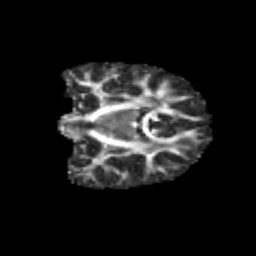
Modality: FA
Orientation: coronal
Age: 11
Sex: female
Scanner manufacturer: siemens
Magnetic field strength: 3 T
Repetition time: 3.8 s
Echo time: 0.07 s